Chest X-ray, AP view. Patient: 25 years old, sex M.
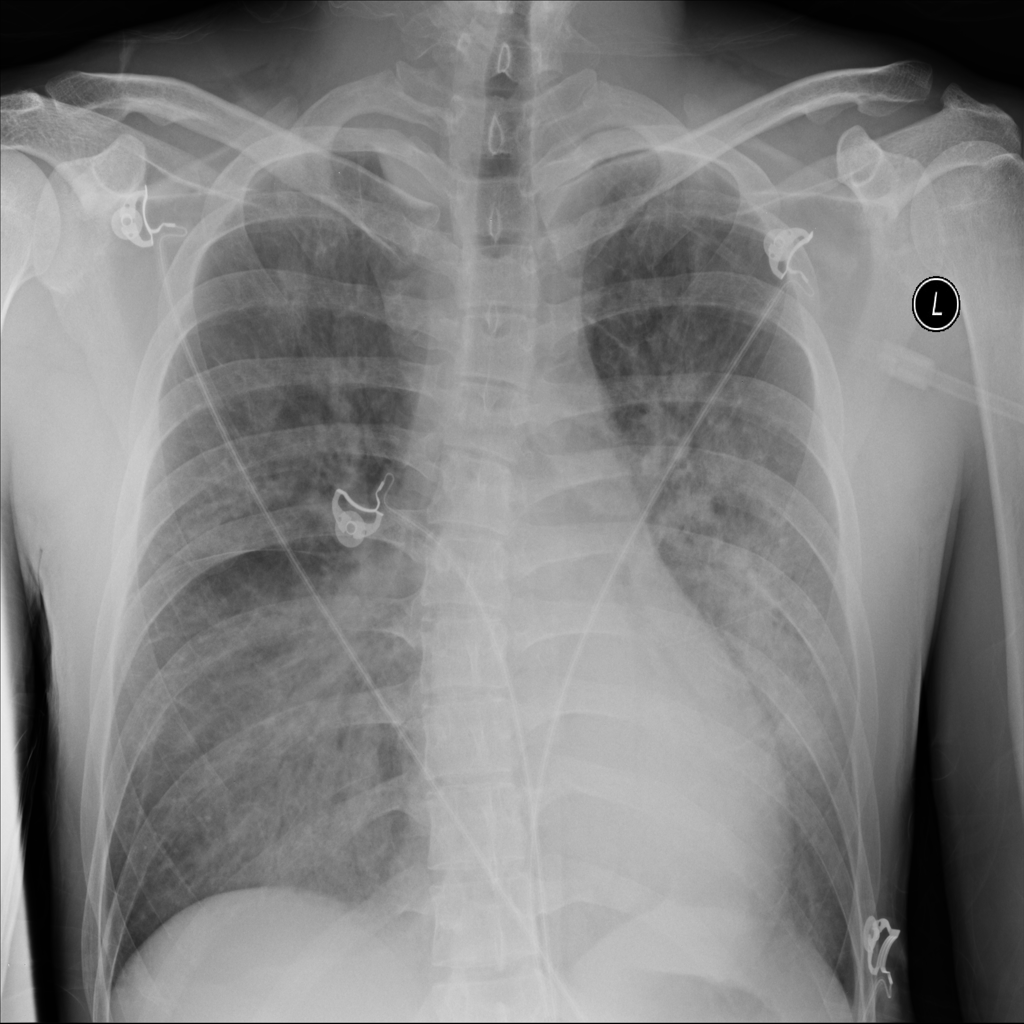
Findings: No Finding